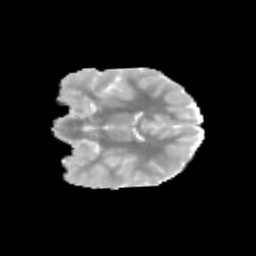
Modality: MD
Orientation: coronal
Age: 9
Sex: female
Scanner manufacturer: siemens
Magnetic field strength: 3 T
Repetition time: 3.8 s
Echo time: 0.07 s